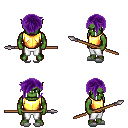
a pixel art fantasy rpg character, male body template, orc, green skin, gold chest armor, white pants, purple pixie cut hairstyle, white slippers, spear, four views (front, back, left, right), 2x2 character sprite sheet, small pixel art, hard edges, no anti-aliasing